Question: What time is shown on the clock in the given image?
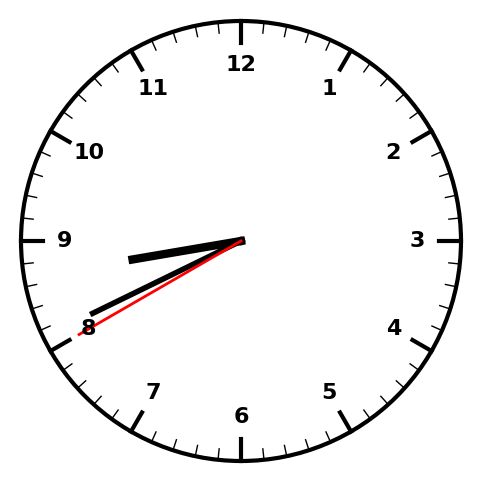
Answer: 08:40:40